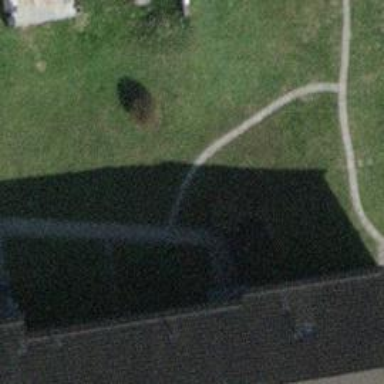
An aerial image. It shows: Path made of paving stones.